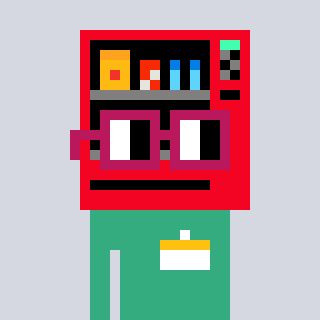
a pixel art character with square dark red glasses, a vending machine-shaped head and a teal-colored body on a cool background